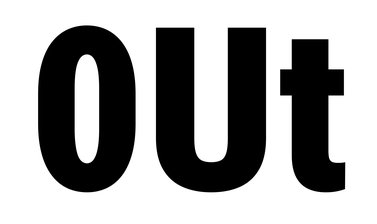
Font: Roboto_Condensed_Black